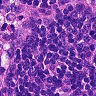
Metastatic tissue present: no